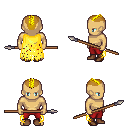
a pixel art fantasy rpg character, male body template, human, tanned skin, yellow tattered cape, red pants, blonde short mohawk hairstyle, brown shoes, spear, four views (front, back, left, right), 2x2 character sprite sheet, small pixel art, hard edges, no anti-aliasing